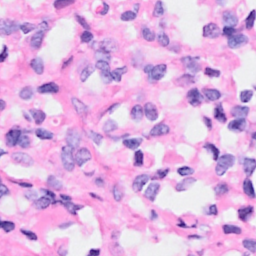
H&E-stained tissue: Breast